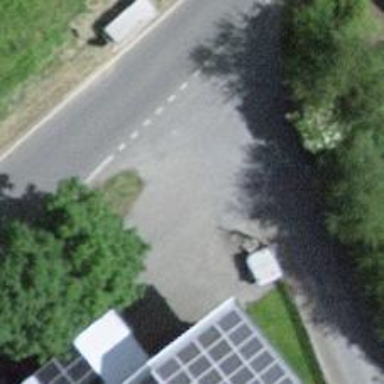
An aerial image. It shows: Bus stop with shelter. It is platform for public transport.